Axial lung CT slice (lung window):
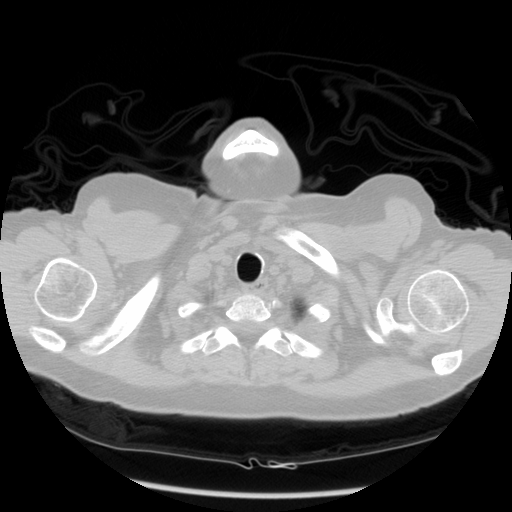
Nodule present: no